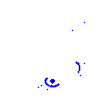
Particle: kaon